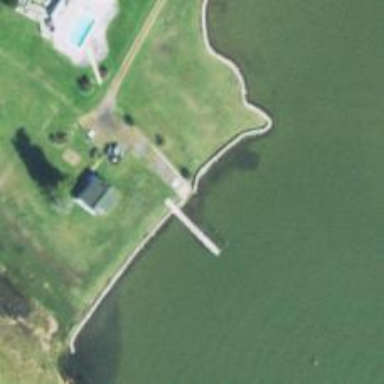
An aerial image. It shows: Slipway on leisure land.